Question: I have a dll coded in Delphi XE2 with the following code:
'''
procedure xMain(MSG:String);export;
begin
MessageBox(0,PWideChar(MSG),'Title',0);
end;
exports xMain;
'''
Now, I am importing this function in a FASM application like so:
'''
library dllfile, "testdll.dll"
import dllfile, xMain, "xMain"
'''
And utilizing is as so:
'''
section ".data" data readable writeable
szMSG db "Message from FASM application!",0
section ".code" code readable executable
invoke xMain,szMSG
'''
But the resulting messagebox appears with distorted characters as so:

That is the exact result of the function call.
How do I go about solving this issue?
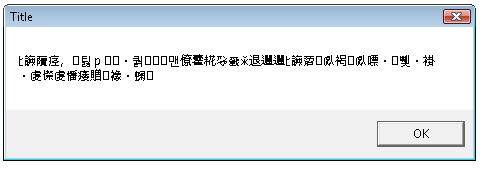
Answer: Here are two working samples (using FASM 1.70.03 for Windows):
Ansi version,
dll:
'''
library testdll;
uses
windows;
procedure xMain(MSG: PAnsiChar); export; stdcall;
begin
MessageBoxA(0, PAnsiChar(MSG), 'Title', 0);
end;
exports xMain;
begin
end.
'''
exe:
'''
format PE CONSOLE 4.0
entry start
include 'win32a.inc'
section '.code' code readable executable
start:
invoke xMain, szMSG
invoke ExitProcess, 0
section '.data' data readable writeable
szMSG db 'Message from FASM application!', 0
section '.idata' import data readable writeable
library kernel32, 'kernel32.dll', dllfile, 'testdll.dll'
include 'api\kernel32.inc'
import dllfile, xMain, 'xMain'
'''
Unicode version,
dll:
'''
library testdll;
uses
windows;
procedure xMain(MSG: PChar); export; stdcall;
begin
MessageBox(0, PChar(MSG), 'Title', 0);
end;
exports xMain;
begin
end.
'''
exe:
'''
format PE CONSOLE 4.0
entry start
include 'win32w.inc'
section '.code' code readable executable
start:
invoke xMain, szMSG
invoke ExitProcess, 0
section '.data' data readable writeable
szMSG du 'Message from FASM application!', 0
section '.idata' import data readable writeable
library kernel32, 'kernel32.dll', dllfile, 'testdll.dll'
include 'api\kernel32.inc'
import dllfile, xMain, 'xMain'
'''